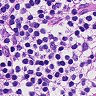
Metastatic tissue present: no